Field crop: tomato
Growth stage: 1
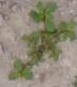
Species: portulaca